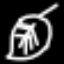
Label: leaf